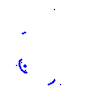
Particle: kaon